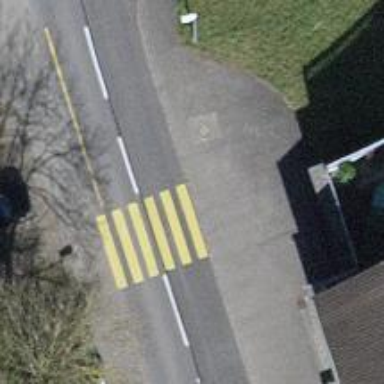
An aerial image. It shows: Pedestrian crossing with zebra markings on footway.